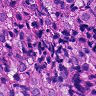
Metastatic tissue present: yes